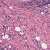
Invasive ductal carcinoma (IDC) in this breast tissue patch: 1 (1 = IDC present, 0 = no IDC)